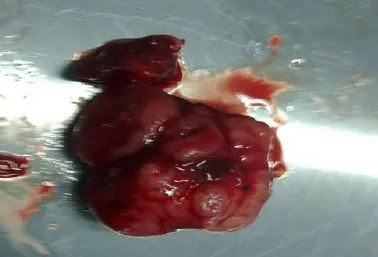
The part of the tumour removed for histopathological examination.
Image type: medical_photograph (other_medical_photograph)